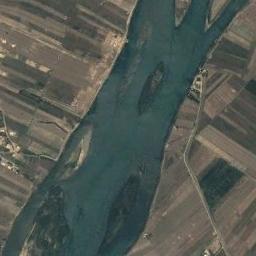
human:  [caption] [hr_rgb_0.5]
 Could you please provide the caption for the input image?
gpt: Many neat places are near the river .

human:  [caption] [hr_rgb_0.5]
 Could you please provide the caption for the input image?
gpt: The river goes through bare and green farmland .

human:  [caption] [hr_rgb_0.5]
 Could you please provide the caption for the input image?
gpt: The dark green river with some channel bars goes through the farmland .

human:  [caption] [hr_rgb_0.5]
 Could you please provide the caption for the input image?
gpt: A curvy turquoise river with several small islands on both sides of the shore, With green and tan mixed fields .

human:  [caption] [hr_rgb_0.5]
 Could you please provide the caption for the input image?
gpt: There are many brown farmlands around the river with several islands .